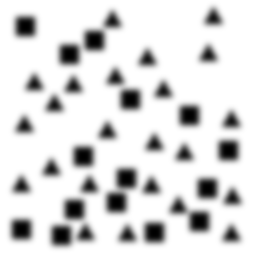
Squares: 15
Triangles: 23
Stars: 0
Total shapes: 38